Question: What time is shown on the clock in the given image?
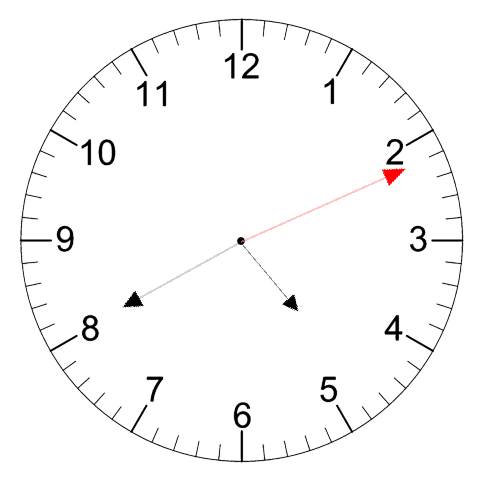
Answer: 04:40:11